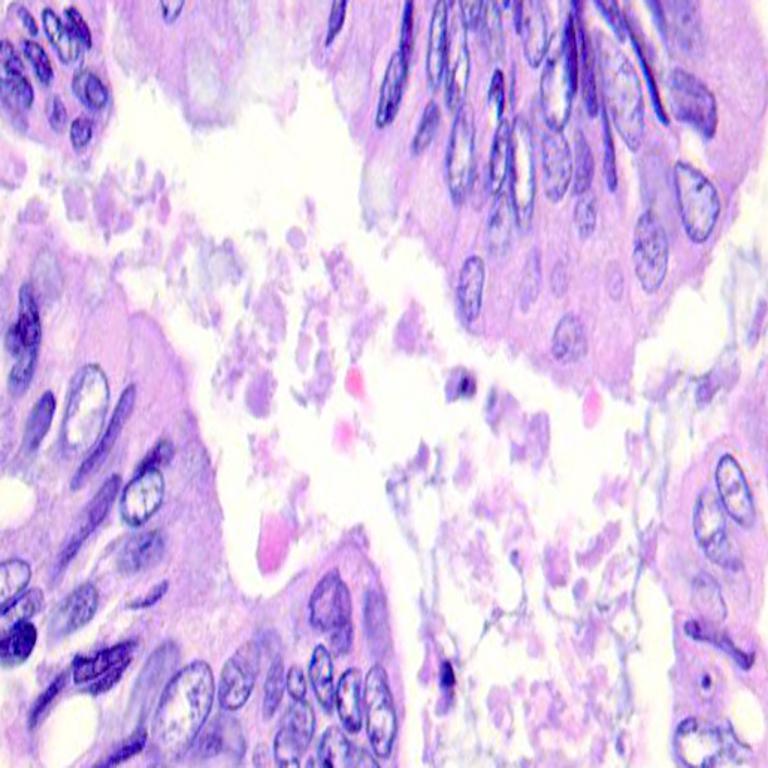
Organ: colon
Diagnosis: adenocarcinomas